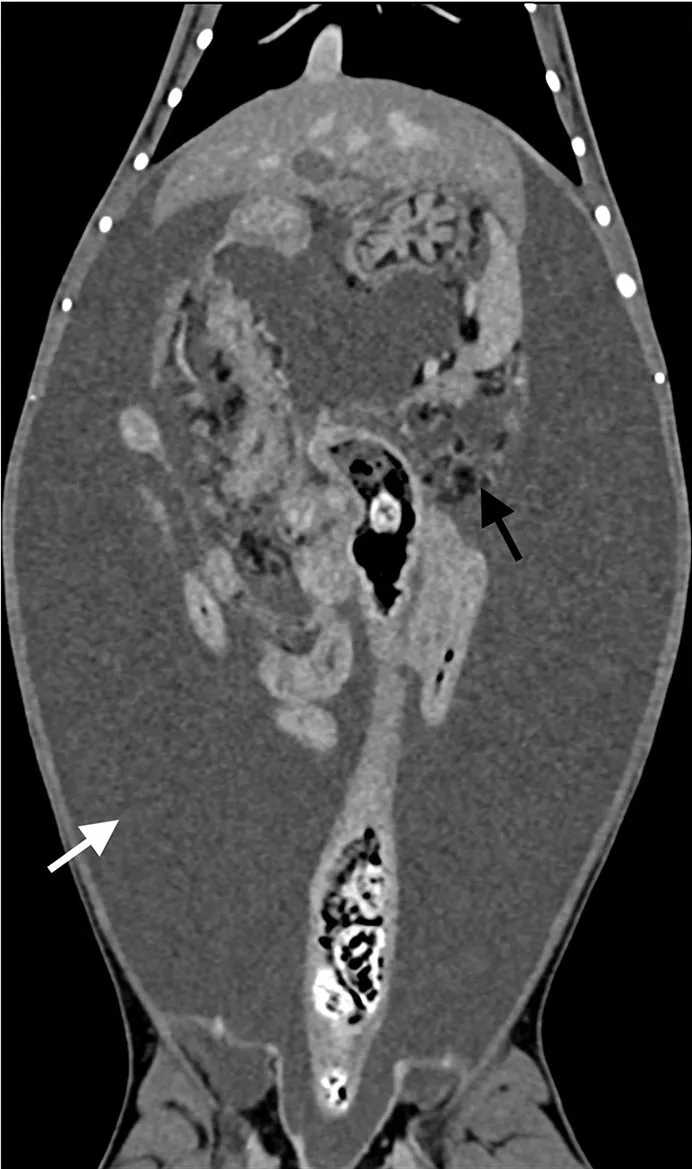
Late post-contrast CT acquisition of the abdomen of C1 (same case as Figure 3). At the level of the kidneys. Dorsal multiplanar reconstruction image, soft tissue window, at the level of the descending colon. There is central gathering of the intestines and a large amount of surrounding peritoneal fluid (white arrow). Fat stranding is also visible (black arrow).
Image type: radiology (ct)